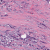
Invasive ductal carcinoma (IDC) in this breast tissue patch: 1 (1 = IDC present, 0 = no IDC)